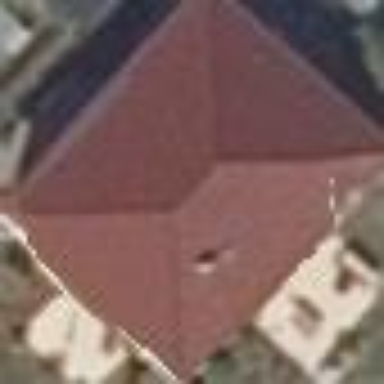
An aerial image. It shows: Detached building with hipped roof.